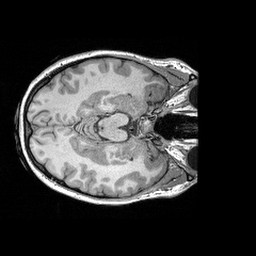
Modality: T1w
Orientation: axial
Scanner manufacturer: siemens
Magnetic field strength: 3 T
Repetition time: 2.3 s
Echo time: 0.00298 s